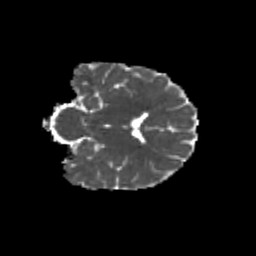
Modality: MD
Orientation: coronal
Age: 13
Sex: female
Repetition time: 9.5 s
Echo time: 0.089 s